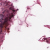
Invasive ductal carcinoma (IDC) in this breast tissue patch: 0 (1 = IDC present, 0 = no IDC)